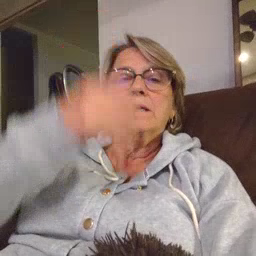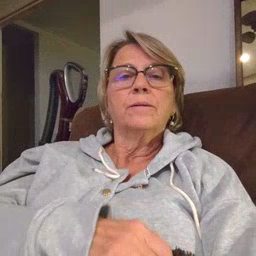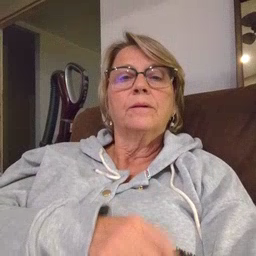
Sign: giraffe